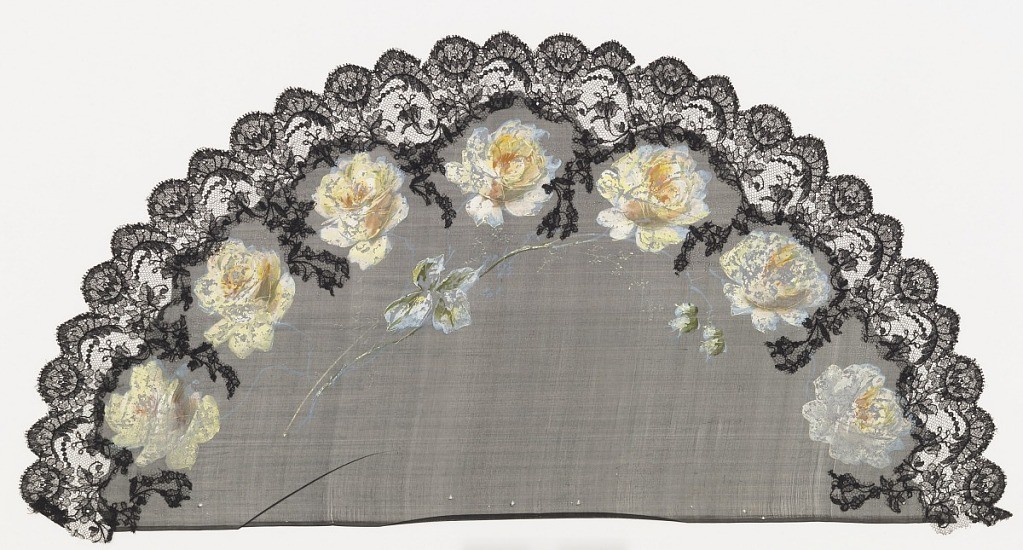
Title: Fan leaf
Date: late 19th–19th century
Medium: Silk leaf painted with gouache and applied with lace
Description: Fan leaf. Black net with scalloped black lace applied at edge, painted with gouache showing a border of yellow roses.